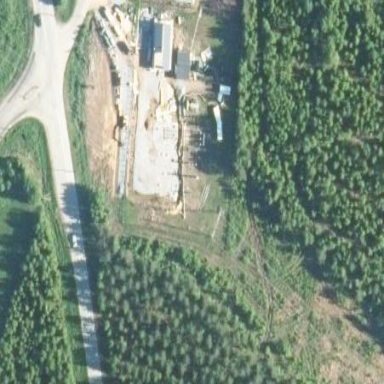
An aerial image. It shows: Substation surrounded by fence.